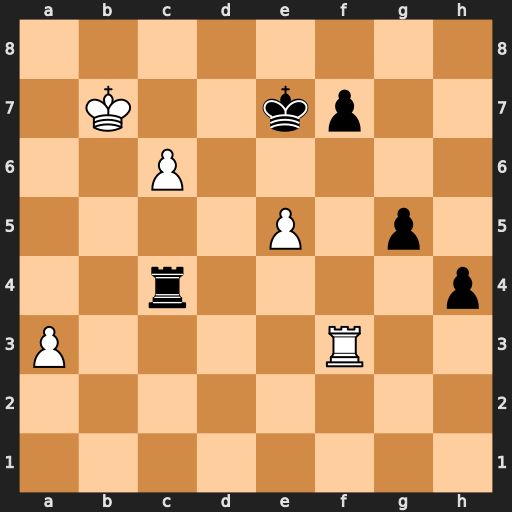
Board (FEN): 8/1K2kp2/2P5/4P1p1/2r4p/P4R2/8/8
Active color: w
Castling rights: -
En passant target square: -
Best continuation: c7 g4 Rf4 Rxf4 c8=Q